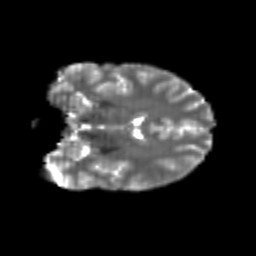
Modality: T2w
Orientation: coronal
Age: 23
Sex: male
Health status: healthy
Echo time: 0.074 s